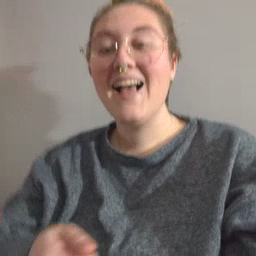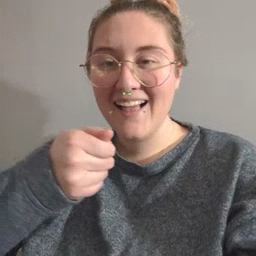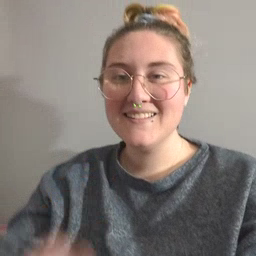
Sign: hide